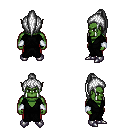
a pixel art fantasy rpg character, male body template, orc, green skin, gray robe, red pants, white long topknot hairstyle, white cloth bracers, metal boots, four views (front, back, left, right), 2x2 character sprite sheet, small pixel art, hard edges, no anti-aliasing